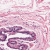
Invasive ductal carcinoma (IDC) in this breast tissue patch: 0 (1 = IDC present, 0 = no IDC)